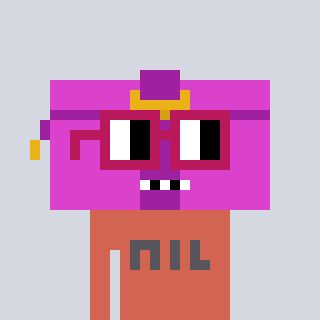
a pixel art character with square dark red glasses, a clutch-shaped head and a peachy-colored body on a cool background